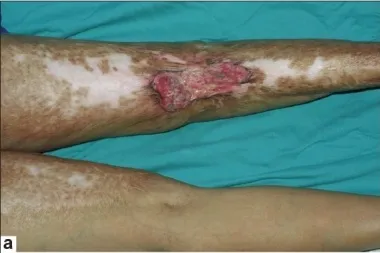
(a) A pre-operative photo of Marjolin.
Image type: medical_photograph (other_medical_photograph)